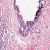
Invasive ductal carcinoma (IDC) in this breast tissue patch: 0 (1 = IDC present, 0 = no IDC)